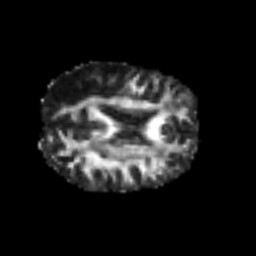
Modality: FA
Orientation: axial
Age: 49
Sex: male
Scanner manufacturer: siemens
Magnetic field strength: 3 T
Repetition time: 6.1 s
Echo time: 0.101 s